Question: After removal of the load the new image, it appears the previous image (was removed).
How do to clear the cache or cookie in jquery or php? Should there be to appear the new picture.
See picture:

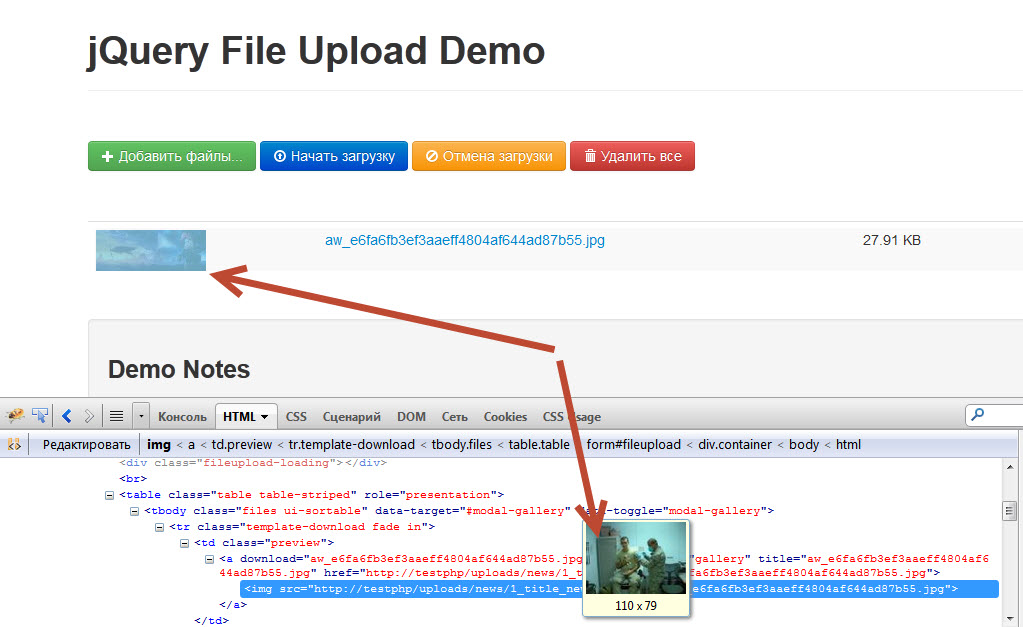
Answer: To prevent your images being cached you can append server side a random string to your images SRC:
'''
<img src="images/image.jpg?<PHONE>" alt="Hello Areku" />
'''
or a server time string